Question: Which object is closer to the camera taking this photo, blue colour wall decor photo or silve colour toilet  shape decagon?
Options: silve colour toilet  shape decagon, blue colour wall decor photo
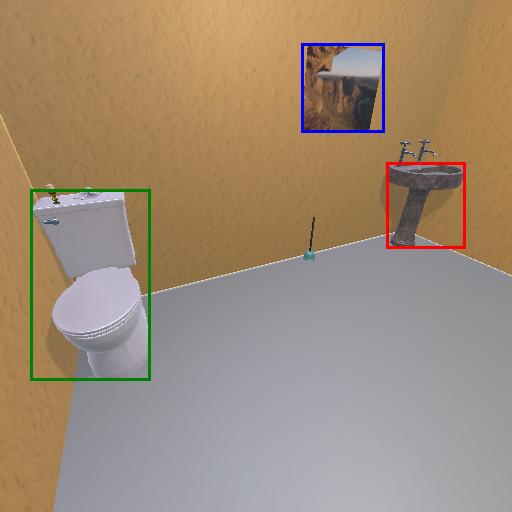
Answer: silve colour toilet  shape decagon